Field crop: maize
Growth stage: 2
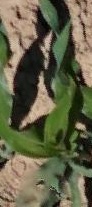
Species: maize